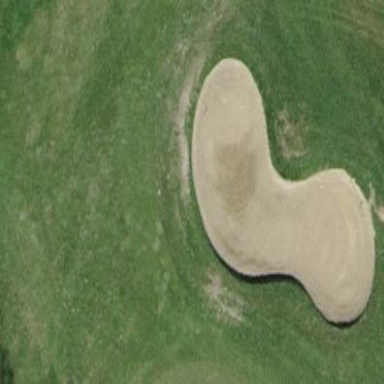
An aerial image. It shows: Sandy area is golf bunker.